Question: I'm having trouble figuring out the right way to set this association up.
I have 3 models: Musicians, Bands and Managers. Each of those can have a certain "level" associated with them (stress, happiness, etc).
But I'm not sure how to correctly associated my levels with the other 3.
There needs to be an intermediary model that connects the levels with the different items and sets what the current level is at.
Do I need some sort of has_many :through that's polymorphic? And how on earth do I set that up? Is there some other type of associated I need?

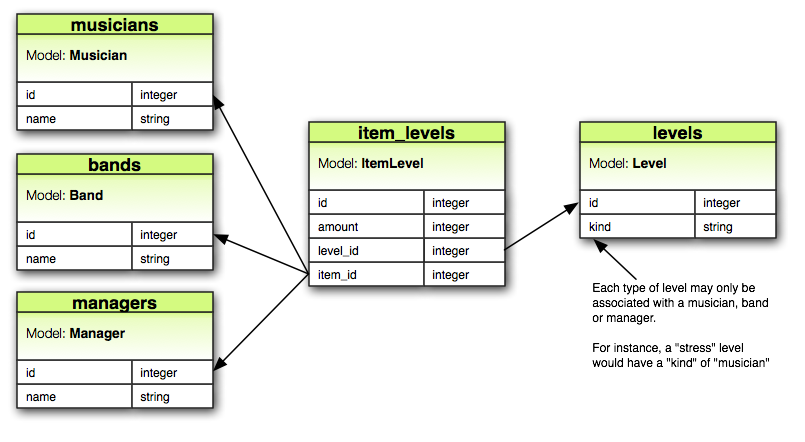
Answer: ItemLevels needs a type to know what it is associated with:
'''
class ItemLevel < ActiveRecord::Base
# levelable_id :integer
# levelable_type :string(255)
belongs_to :levelable, :polymorphic => true
has_many :levels
end
class Musician < ActiveRecord::Base
has_many :levelables
end
class Musician < ActiveRecord::Base
has_many :levelables
end
class Manager < ActiveRecord::Base
has_many :levelables
end
'''
Level then only needs to know what ItemLevel it is associated with:
'''
class Level < ActiveRecord::Base
belongs_to :item_level
end
'''
If you want to be strict, you should put some validation in you Level model to check it has an ItemLevel and the type being instantiated.